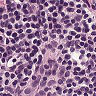
Metastatic tissue present: no